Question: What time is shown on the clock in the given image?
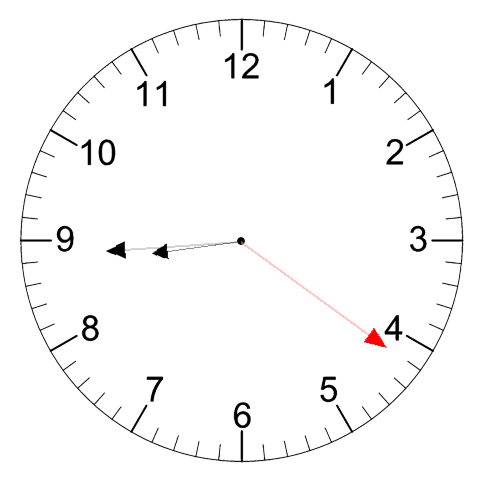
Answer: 08:44:21